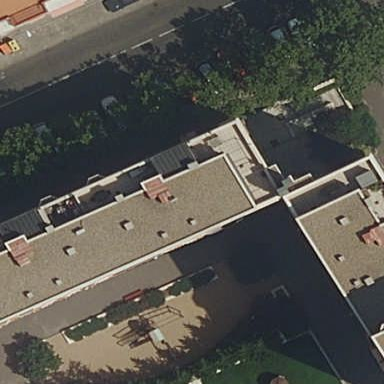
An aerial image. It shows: Part of building.